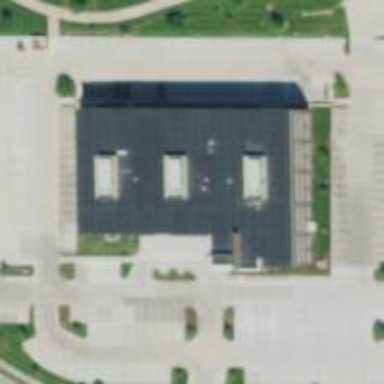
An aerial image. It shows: Office building.